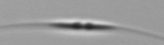
Label: Cylindrotheca